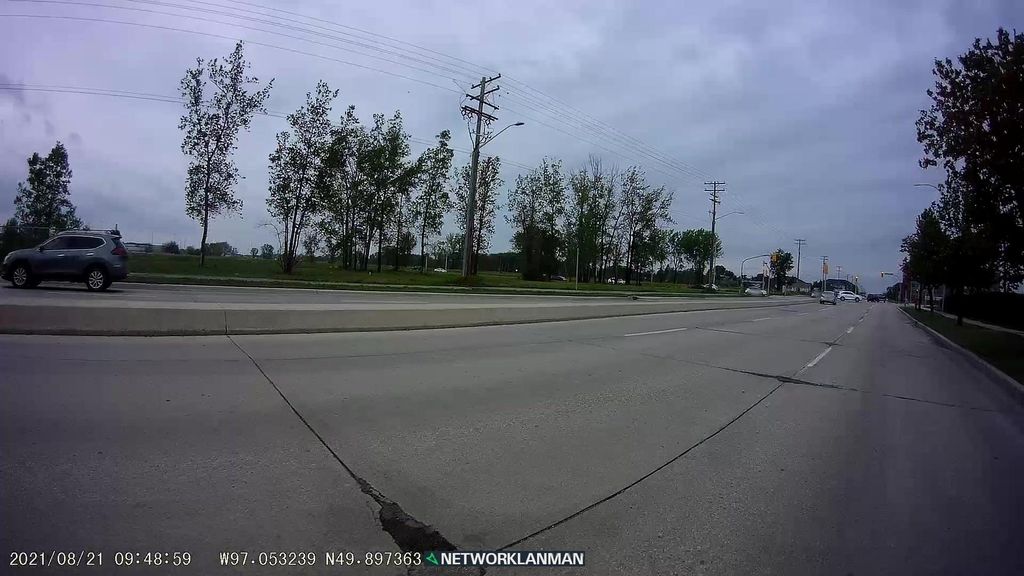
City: winnipeg